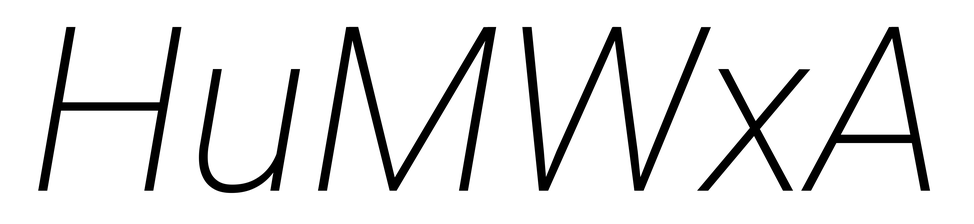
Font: Roboto-Italic_ExtraLight_Italic